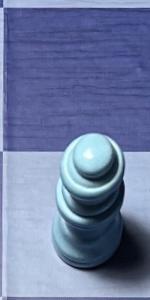
Label: Queen_White